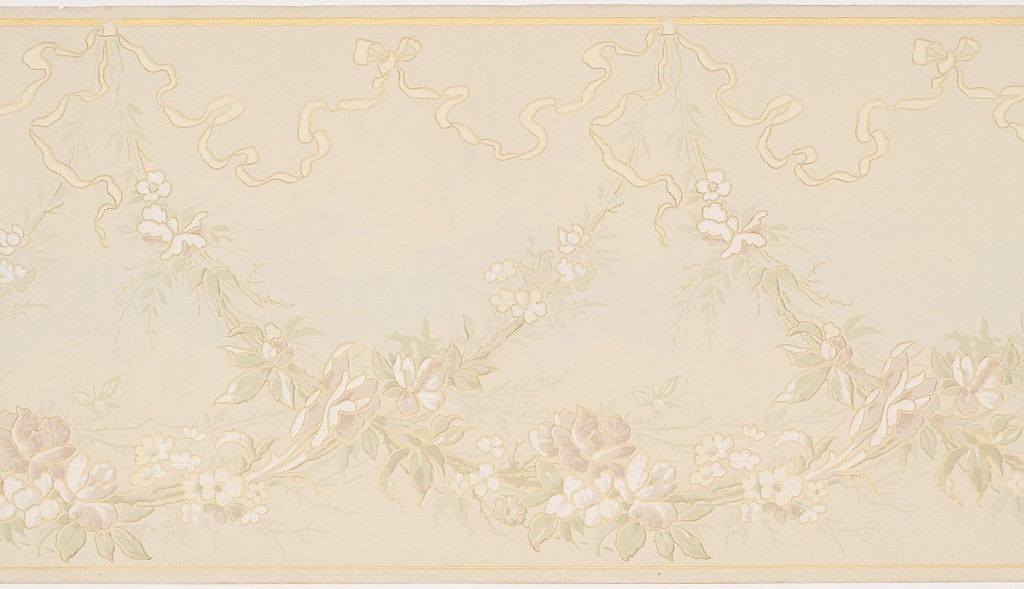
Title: Frieze
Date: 1905–1915
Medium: Machine-printed paper, textured ground
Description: Two festooned garlands of pale blossoms and leaves overlap each other and hang from crinkly bows at the top of the panel. Gold stripes border the top and bottom edges. This design is printed in shades of white, green, tan and gold on a beige background.